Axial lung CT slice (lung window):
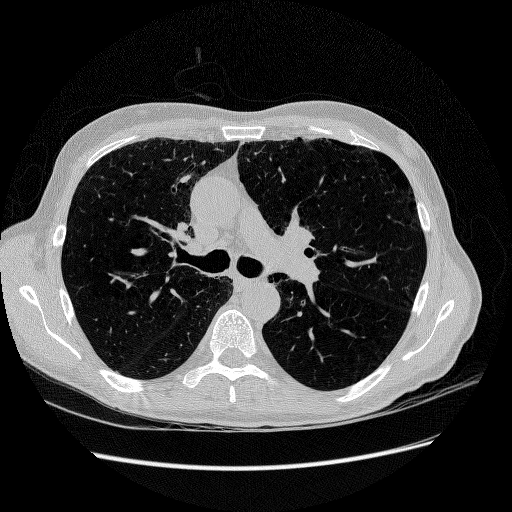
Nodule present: no